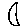
Label: moon